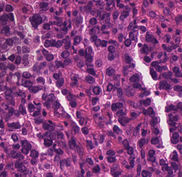
Tumor epithelial tissue: yes
Tumor-associated stroma tissue: no
Normal tissue: no